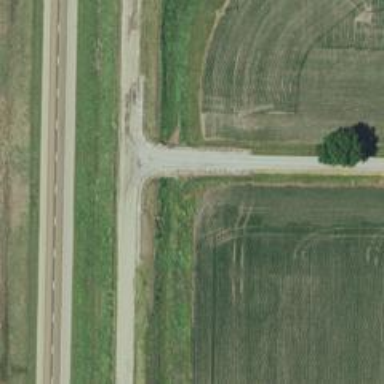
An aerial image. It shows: Unclassified road.